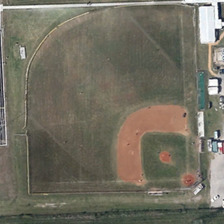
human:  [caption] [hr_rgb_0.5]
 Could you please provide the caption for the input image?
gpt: there is a baseball field bext to a black road with white lane markings .

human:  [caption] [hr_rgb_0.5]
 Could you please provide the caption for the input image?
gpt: a baseball field is next to a freeway with some cars .

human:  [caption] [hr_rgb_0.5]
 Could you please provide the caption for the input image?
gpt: there are some cars and building beside a baseball field which is next to a track .

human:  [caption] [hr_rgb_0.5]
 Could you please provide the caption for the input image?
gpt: it is a squared baseballfield surrounded by road and some bareland .

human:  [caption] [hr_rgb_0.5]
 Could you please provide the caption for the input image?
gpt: several cars and small buildings are near a baseball field .